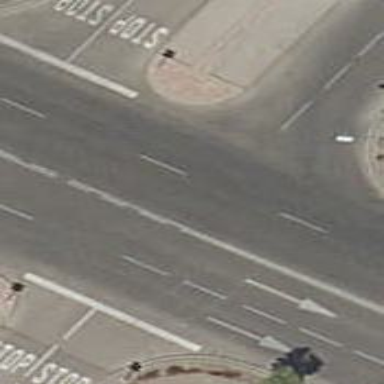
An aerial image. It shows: Secondary road.